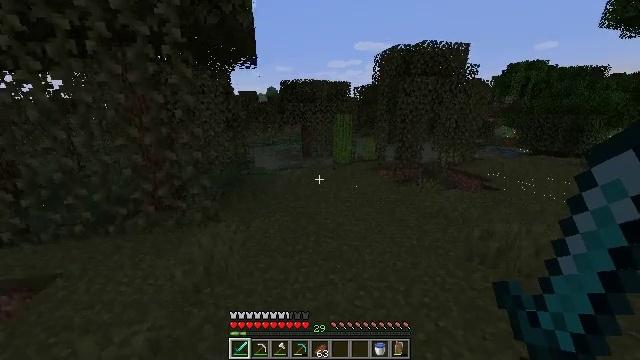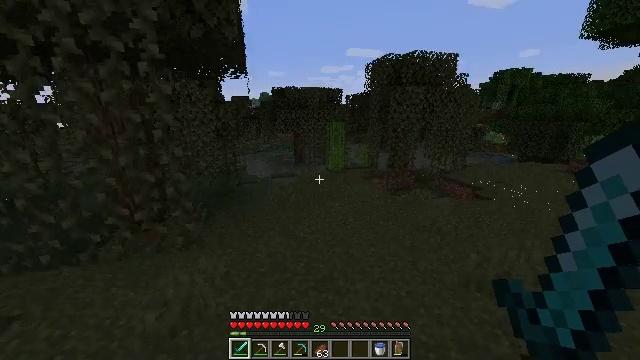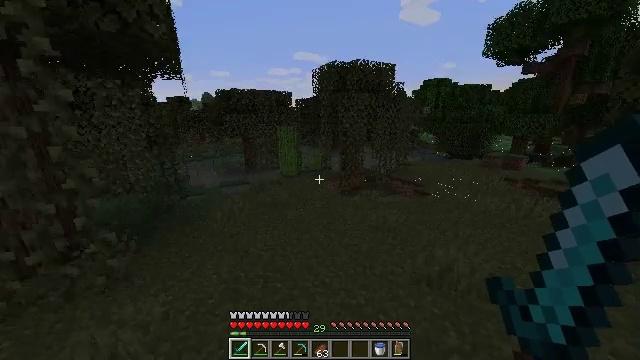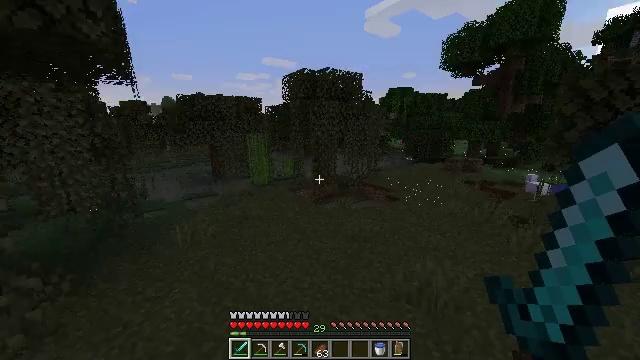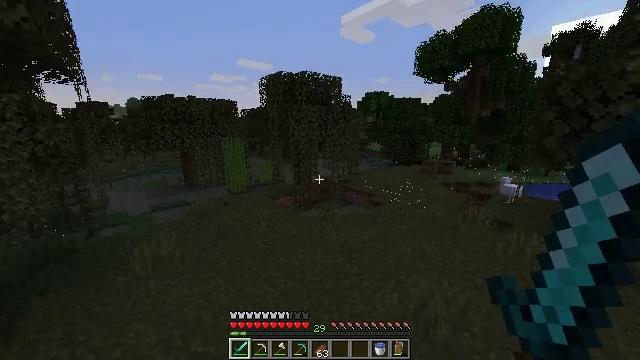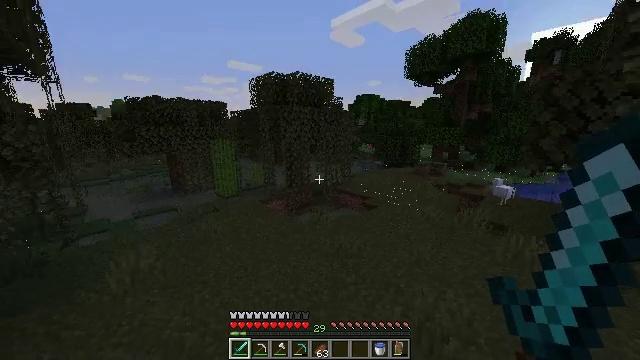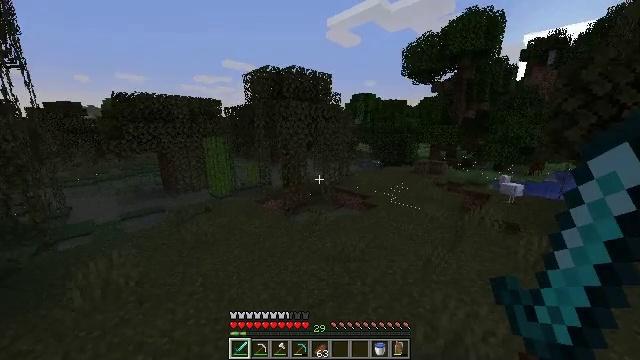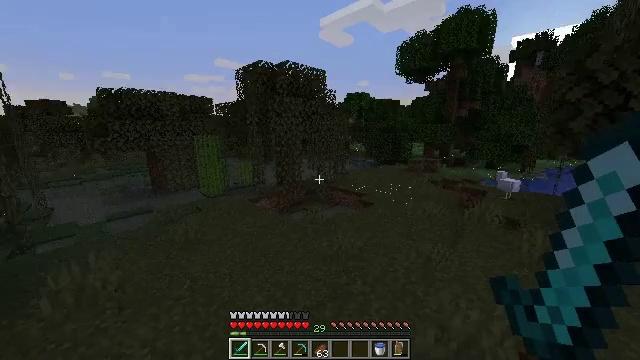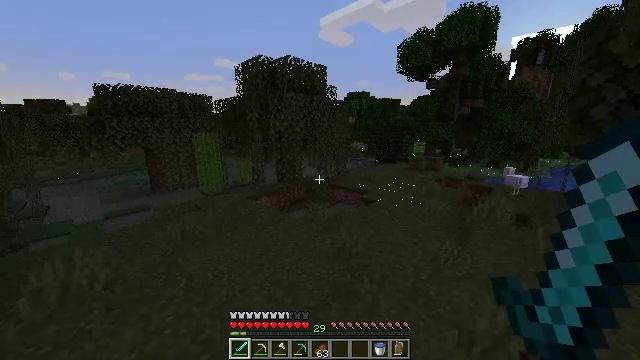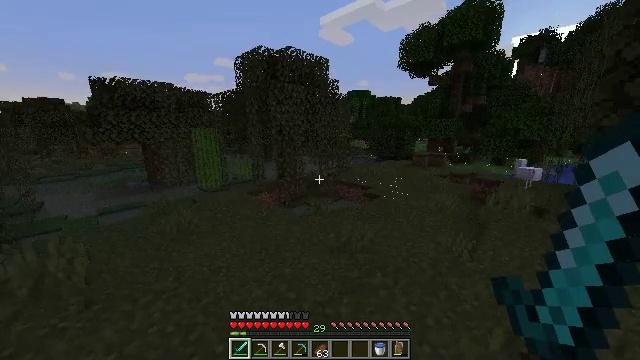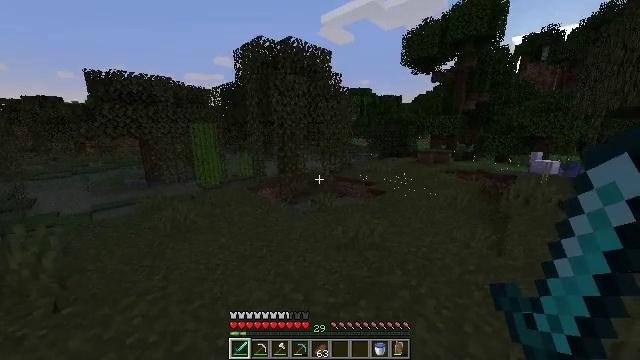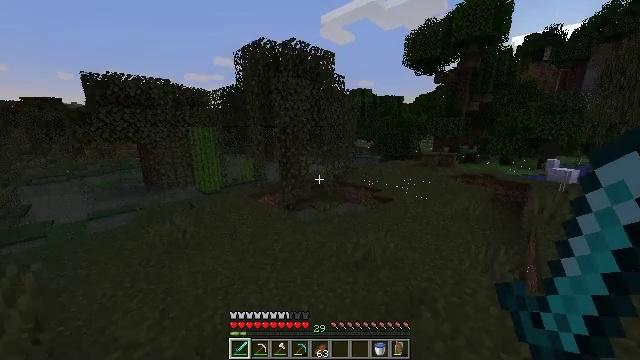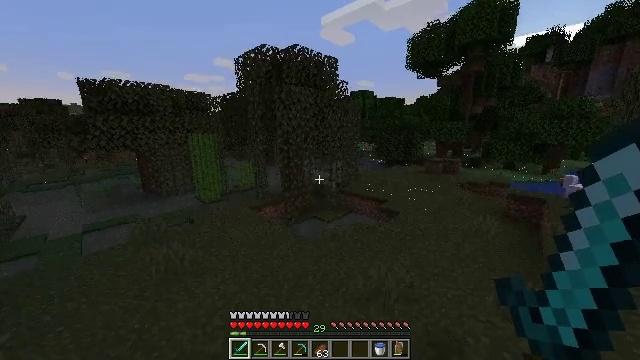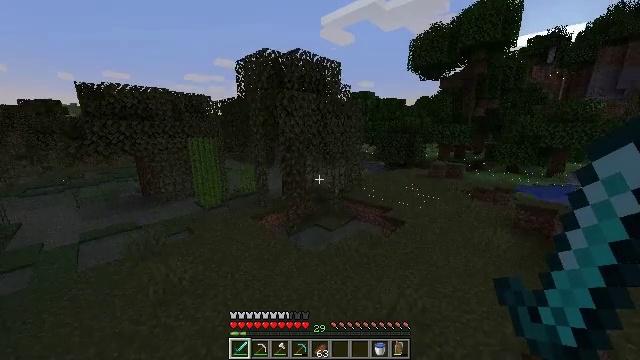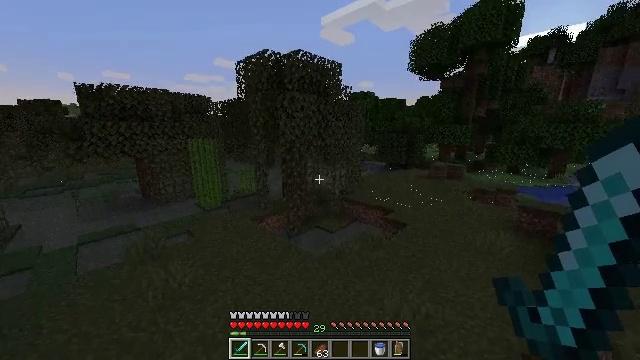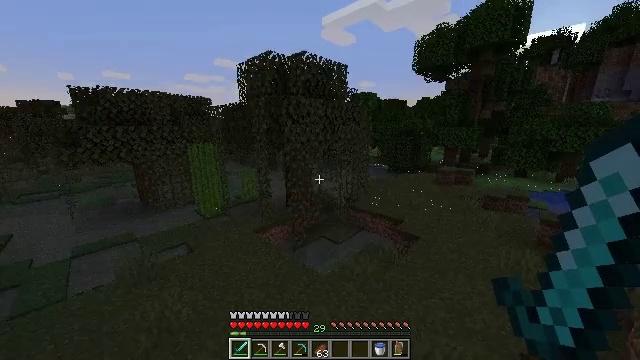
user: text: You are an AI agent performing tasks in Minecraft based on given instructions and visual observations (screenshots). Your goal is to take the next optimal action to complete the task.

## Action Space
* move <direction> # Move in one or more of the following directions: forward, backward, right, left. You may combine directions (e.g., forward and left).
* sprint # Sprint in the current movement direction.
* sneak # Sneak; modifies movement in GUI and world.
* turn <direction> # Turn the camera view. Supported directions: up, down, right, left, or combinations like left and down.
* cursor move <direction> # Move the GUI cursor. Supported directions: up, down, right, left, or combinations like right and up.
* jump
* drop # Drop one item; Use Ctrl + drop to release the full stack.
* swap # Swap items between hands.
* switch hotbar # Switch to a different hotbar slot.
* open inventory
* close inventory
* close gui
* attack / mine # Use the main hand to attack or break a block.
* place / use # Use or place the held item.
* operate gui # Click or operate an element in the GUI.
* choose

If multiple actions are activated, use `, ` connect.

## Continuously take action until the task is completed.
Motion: motion action
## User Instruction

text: Cut down the sugar cane stalks.
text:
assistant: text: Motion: move forward, sprint, turn right and up, jump
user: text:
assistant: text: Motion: move forward, sprint, turn right, jump
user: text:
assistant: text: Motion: move forward, sprint, turn right and up, jump
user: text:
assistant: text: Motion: move forward, sprint, turn right, jump
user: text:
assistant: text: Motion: move forward, sprint, turn right, jump
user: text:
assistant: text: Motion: move forward, sprint, turn right, jump
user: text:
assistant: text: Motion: move forward and move left, sprint, turn right, jump
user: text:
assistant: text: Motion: move forward and move left, sprint, jump
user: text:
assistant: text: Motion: move forward and move left, sprint, jump
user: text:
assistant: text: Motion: move forward and move left, sprint, jump
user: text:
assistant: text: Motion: move forward and move left, sprint, jump
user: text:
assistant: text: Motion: move forward and move left, sprint, jump
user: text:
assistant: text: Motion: move forward and move left, sprint, jump
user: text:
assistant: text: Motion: move forward and move left, sprint, jump
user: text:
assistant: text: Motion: move forward and move left, sprint, jump
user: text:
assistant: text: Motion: move forward and move left, sprint, jump
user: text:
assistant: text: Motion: move forward, sprint, jump
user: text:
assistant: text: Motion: move forward, sprint, turn left, jump
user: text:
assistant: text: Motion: move forward, sprint, turn left and down, jump
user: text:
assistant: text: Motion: move forward, sprint, turn left and down, jump
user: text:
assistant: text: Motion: move forward, sprint, turn left, jump
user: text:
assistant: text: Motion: move forward, sprint, turn left, jump
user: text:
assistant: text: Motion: move forward, sprint, turn left, jump
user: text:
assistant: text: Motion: move forward, sprint, turn left, jump
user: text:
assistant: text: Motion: move forward, sprint, jump
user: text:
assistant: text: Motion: move forward, sprint, jump
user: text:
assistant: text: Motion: move forward, sprint, jump
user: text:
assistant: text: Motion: move forward, sprint, jump
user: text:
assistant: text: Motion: move forward, sprint, jump
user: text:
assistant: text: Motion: move forward, sprint, jump